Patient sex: M
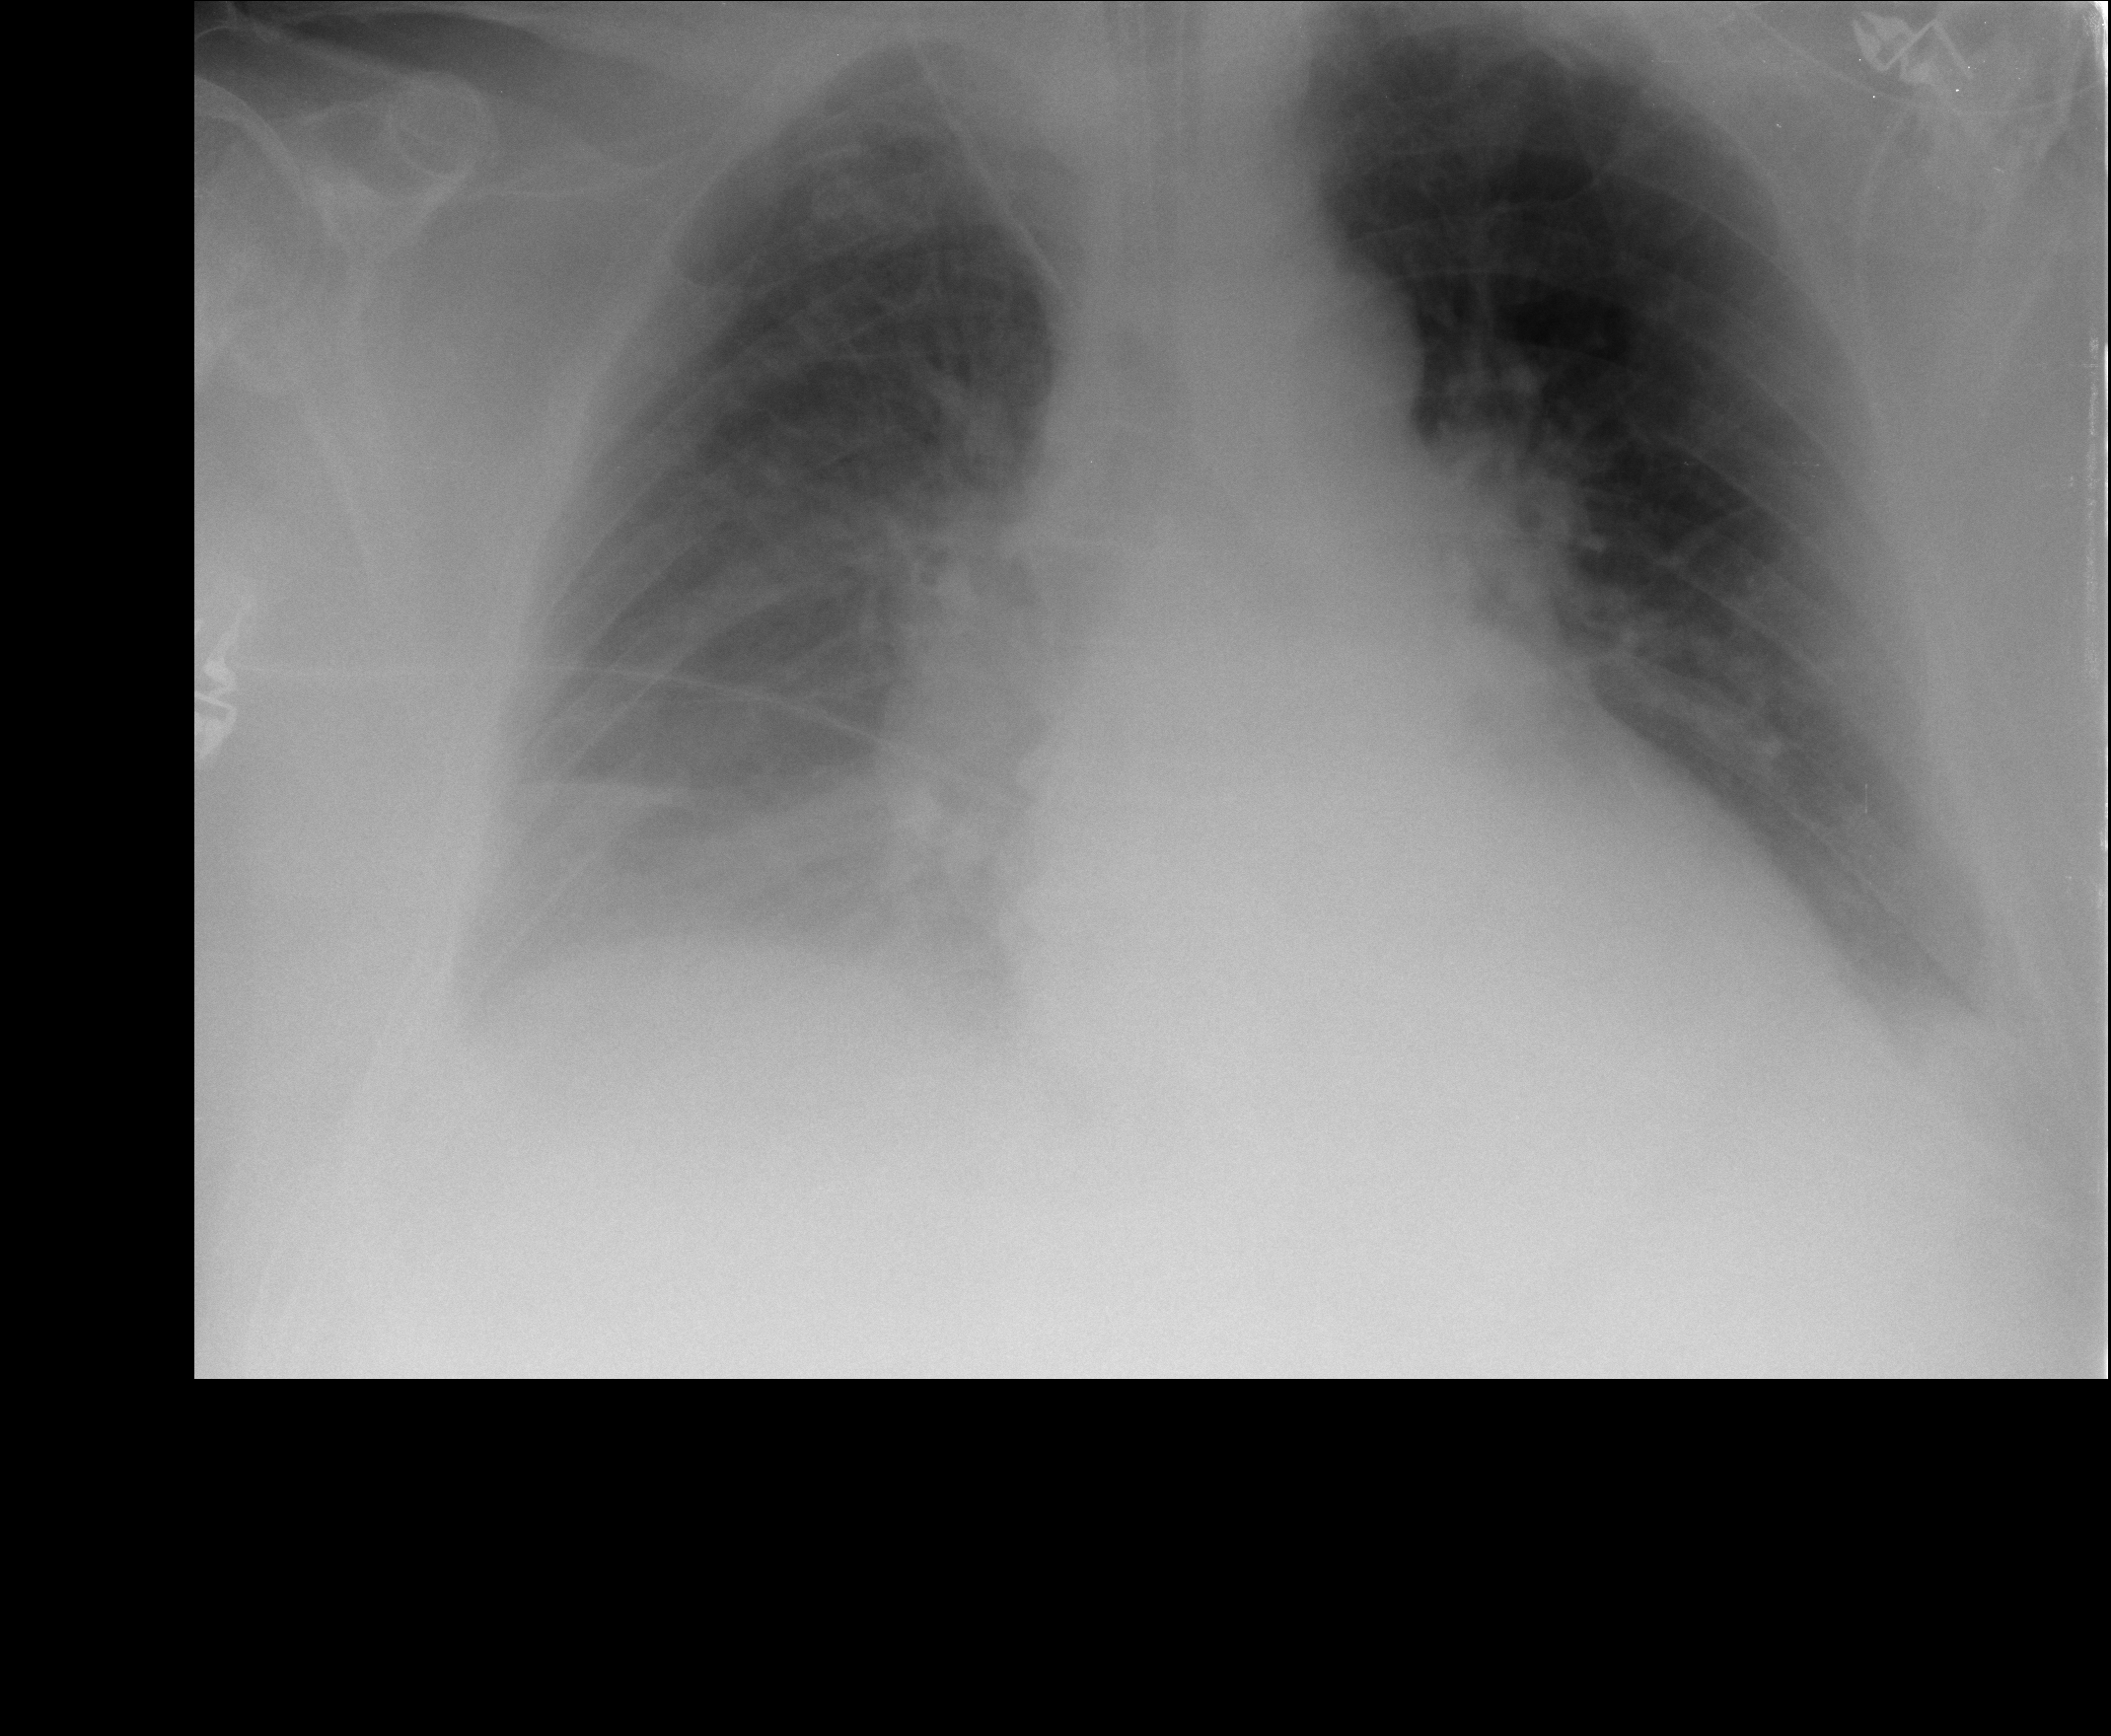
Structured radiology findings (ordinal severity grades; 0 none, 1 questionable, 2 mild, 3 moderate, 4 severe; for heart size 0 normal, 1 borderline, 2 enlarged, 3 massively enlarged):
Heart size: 1
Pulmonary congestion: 3
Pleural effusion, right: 2
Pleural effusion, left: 2
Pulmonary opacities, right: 2
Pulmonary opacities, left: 2
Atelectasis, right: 2
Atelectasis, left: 2